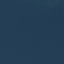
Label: SeaLake